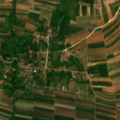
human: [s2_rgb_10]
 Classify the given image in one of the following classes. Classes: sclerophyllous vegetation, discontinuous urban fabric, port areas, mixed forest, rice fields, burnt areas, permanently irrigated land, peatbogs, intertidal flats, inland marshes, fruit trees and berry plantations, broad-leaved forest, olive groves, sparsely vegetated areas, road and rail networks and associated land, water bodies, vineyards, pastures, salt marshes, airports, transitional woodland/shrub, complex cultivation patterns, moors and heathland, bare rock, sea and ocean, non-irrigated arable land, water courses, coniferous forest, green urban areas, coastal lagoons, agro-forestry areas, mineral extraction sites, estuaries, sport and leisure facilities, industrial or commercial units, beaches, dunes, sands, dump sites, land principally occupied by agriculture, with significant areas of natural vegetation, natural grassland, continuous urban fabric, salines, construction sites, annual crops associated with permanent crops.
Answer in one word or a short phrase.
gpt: complex cultivation patterns, broad-leaved forest